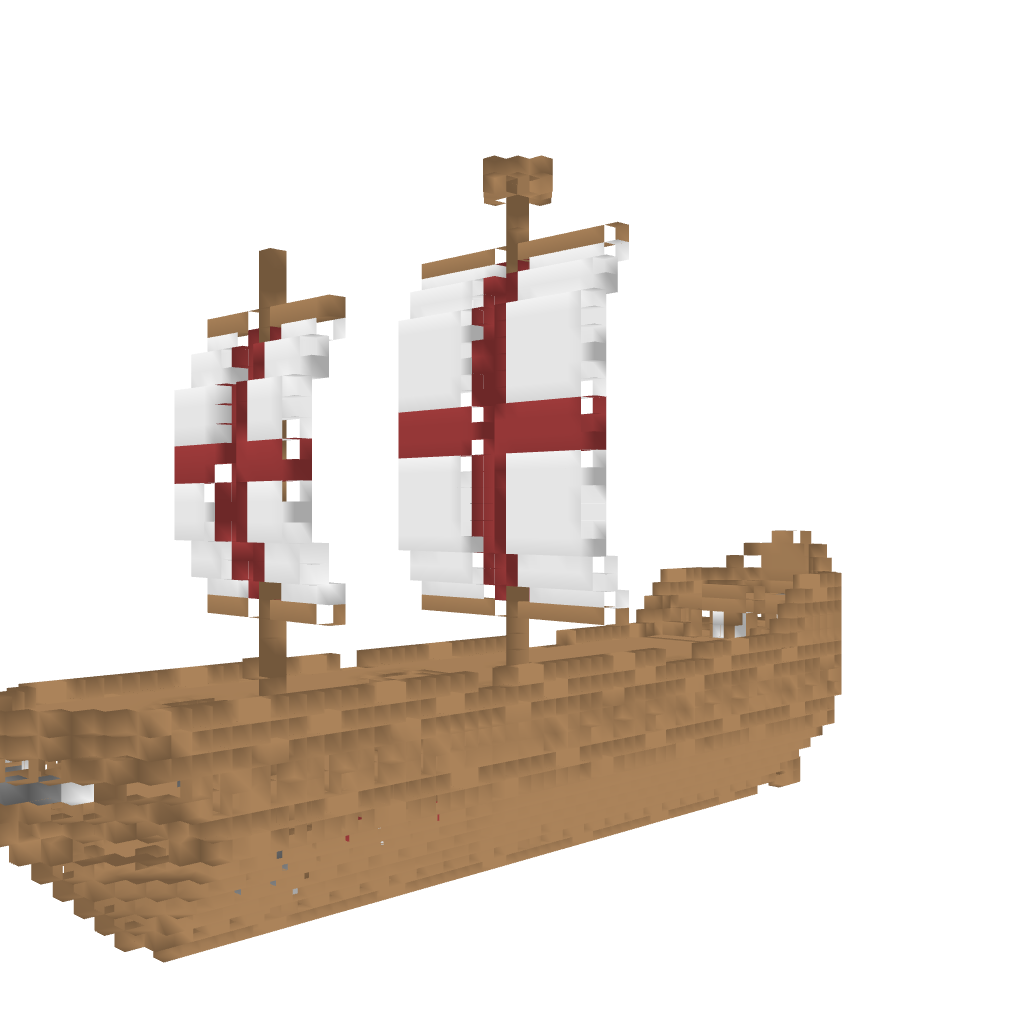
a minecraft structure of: HMS Spirit of Fire bad low quality